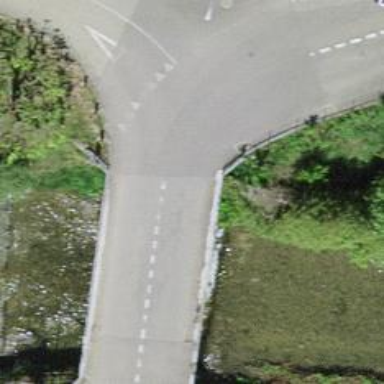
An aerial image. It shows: Residential road with bridge.